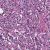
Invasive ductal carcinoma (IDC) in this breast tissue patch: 1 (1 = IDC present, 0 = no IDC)